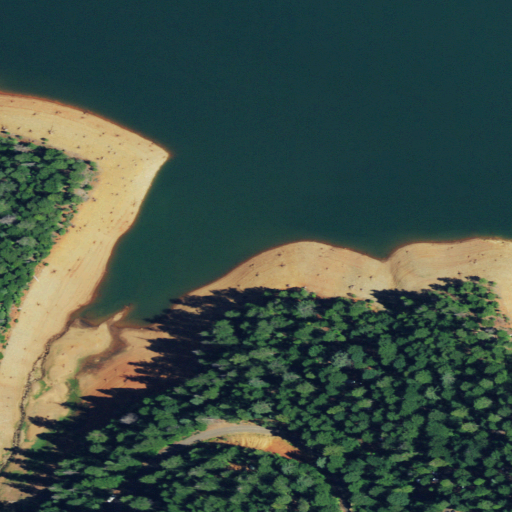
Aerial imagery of valley in California named Tannery Gulch containing herbaceous wetlands, evergreen forest, open water, open development, barren land, and grassland